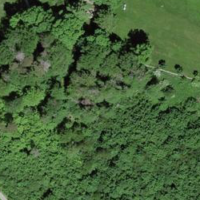
EUNIS habitat code: 44
Species observed at this site:
Sambucus racemosa
Anthriscus sylvestris